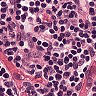
Metastatic tissue present: no